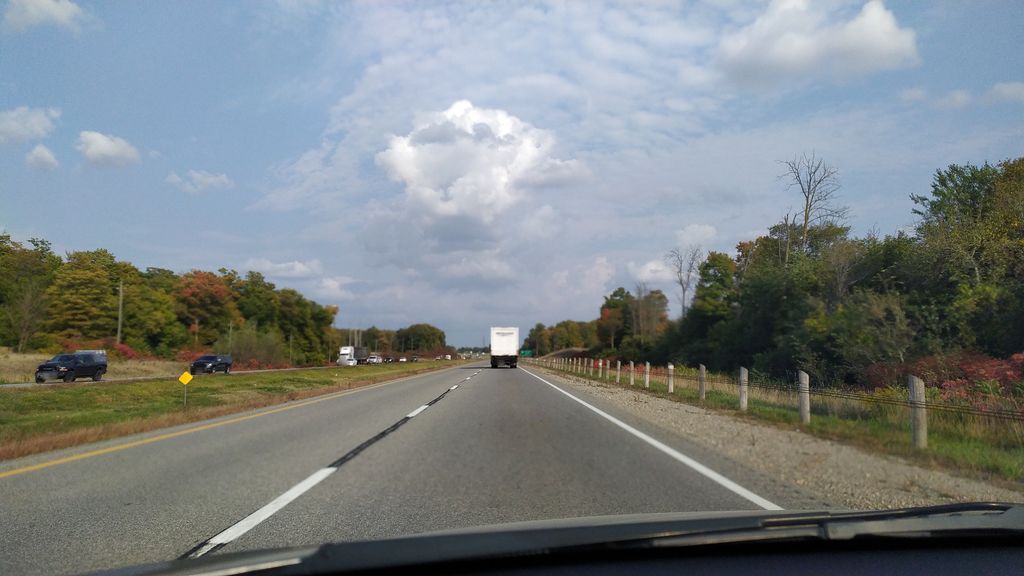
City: kitchener-waterloo